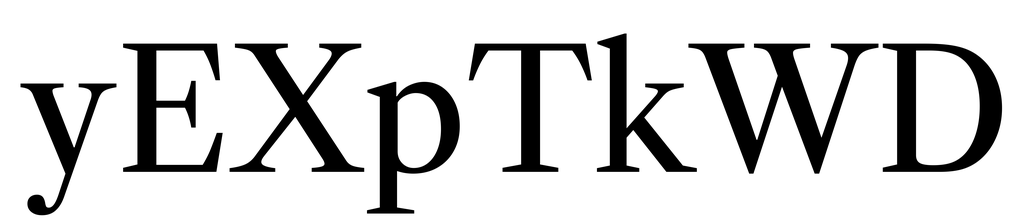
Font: LibreCaslonText_Regular